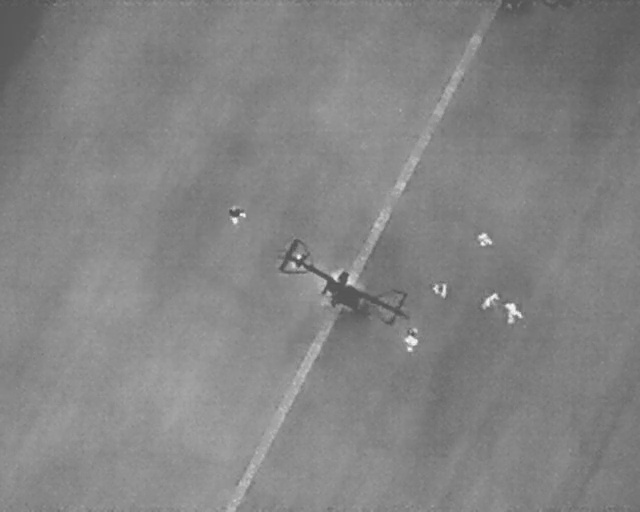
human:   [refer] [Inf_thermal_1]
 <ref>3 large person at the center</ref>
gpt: <box>[[35, 39, 38, 43, 2], [67, 54, 70, 58, 2], [62, 64, 66, 67, 12]]</box>